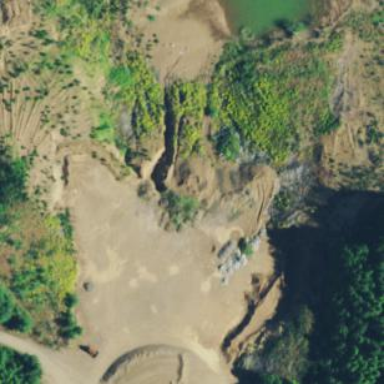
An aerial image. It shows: Quarry area.